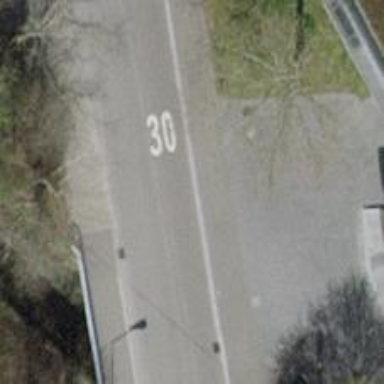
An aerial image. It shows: Residential road with asphalt surface and sidewalks on both sides.